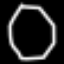
Label: octagon